Interaction volume radius: 5 \u00c5
Interaction volume height: 10 \u00c5
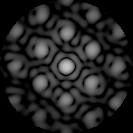
Disorder parameter: 0.2193